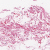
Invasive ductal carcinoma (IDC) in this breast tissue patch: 0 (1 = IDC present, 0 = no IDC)